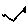
Label: zigzag